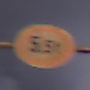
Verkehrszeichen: TatsaechlicheMasse
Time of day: Night
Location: Outdoor (Suburban)
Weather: PartlyCloudy
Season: NotSpecified
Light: Artificial